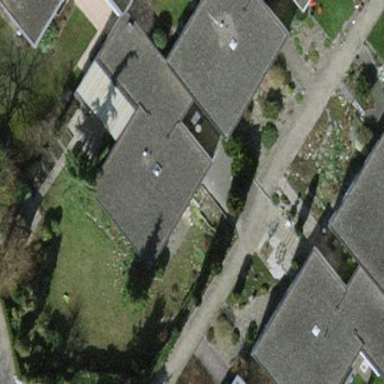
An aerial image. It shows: Terrace building.